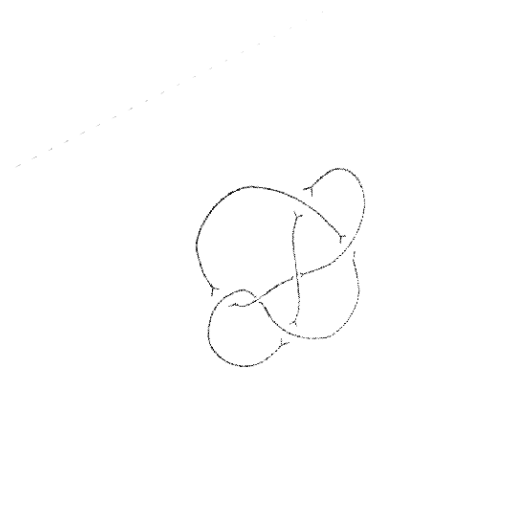
Crossing number: 6